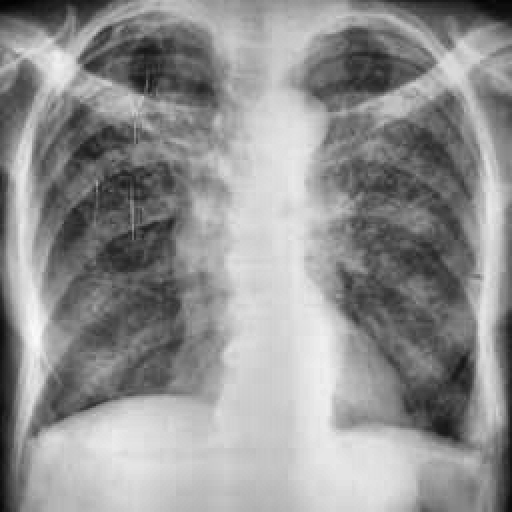
Finding: TUBERCULOSIS